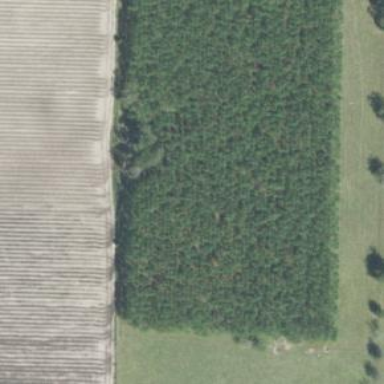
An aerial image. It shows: Forest dominated by needle-leaved trees.